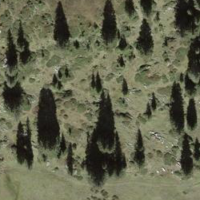
EUNIS habitat code: 44
Species observed at this site:
Crocus vernus